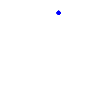
Particle: kaon